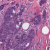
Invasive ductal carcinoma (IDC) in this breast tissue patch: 1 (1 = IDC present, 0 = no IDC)